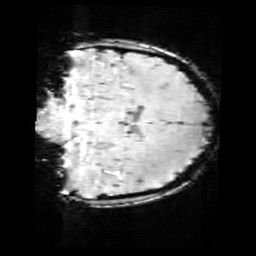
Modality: SWI
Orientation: coronal
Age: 9
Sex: female
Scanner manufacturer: siemens
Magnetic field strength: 3 T
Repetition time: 0.027 s
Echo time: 0.02 s